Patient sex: M
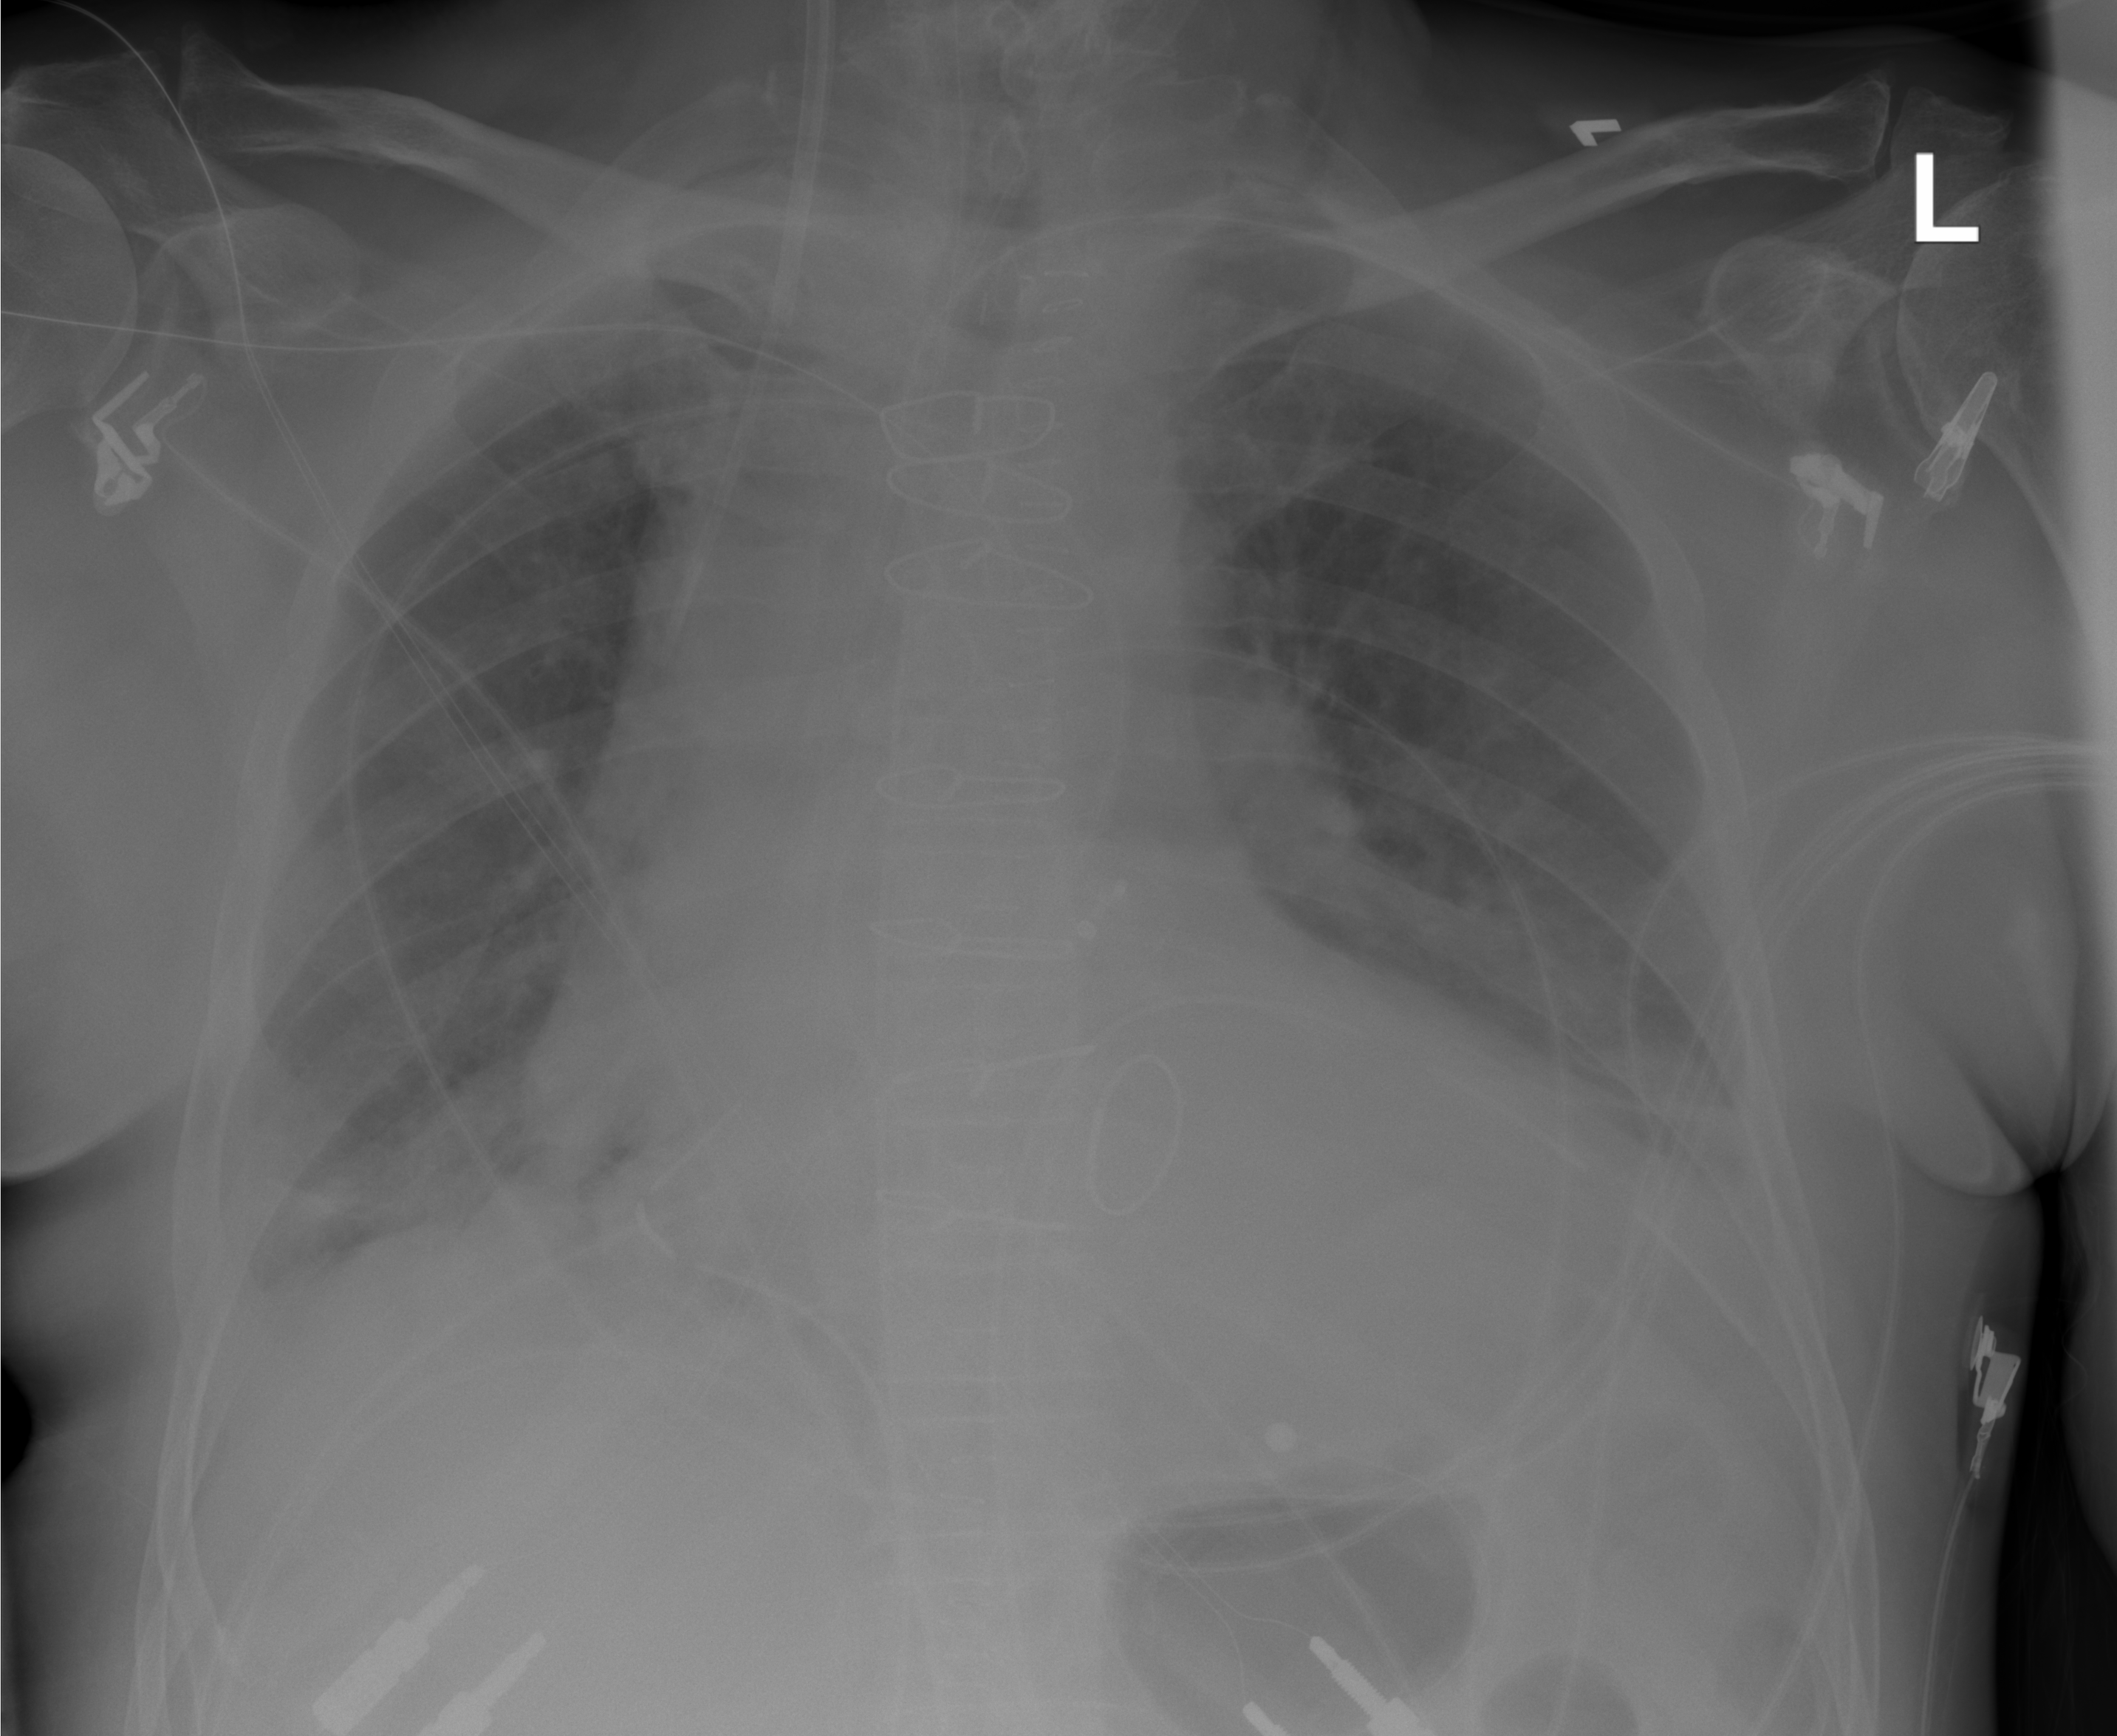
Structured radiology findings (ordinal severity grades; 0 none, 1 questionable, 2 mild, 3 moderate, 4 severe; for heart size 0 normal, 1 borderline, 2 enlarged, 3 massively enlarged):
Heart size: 2
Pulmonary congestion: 0
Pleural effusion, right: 2
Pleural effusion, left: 2
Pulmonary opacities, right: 2
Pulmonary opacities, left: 0
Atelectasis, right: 2
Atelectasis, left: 2